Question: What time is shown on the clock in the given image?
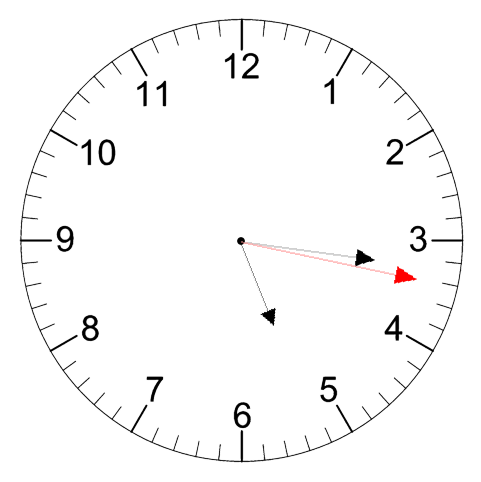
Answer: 05:16:17